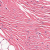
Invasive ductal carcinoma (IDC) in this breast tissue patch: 0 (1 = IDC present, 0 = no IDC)